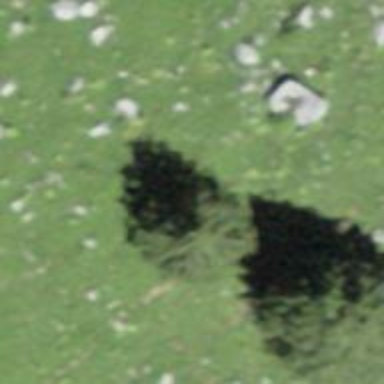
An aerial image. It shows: Needle-leaved tree in nature.